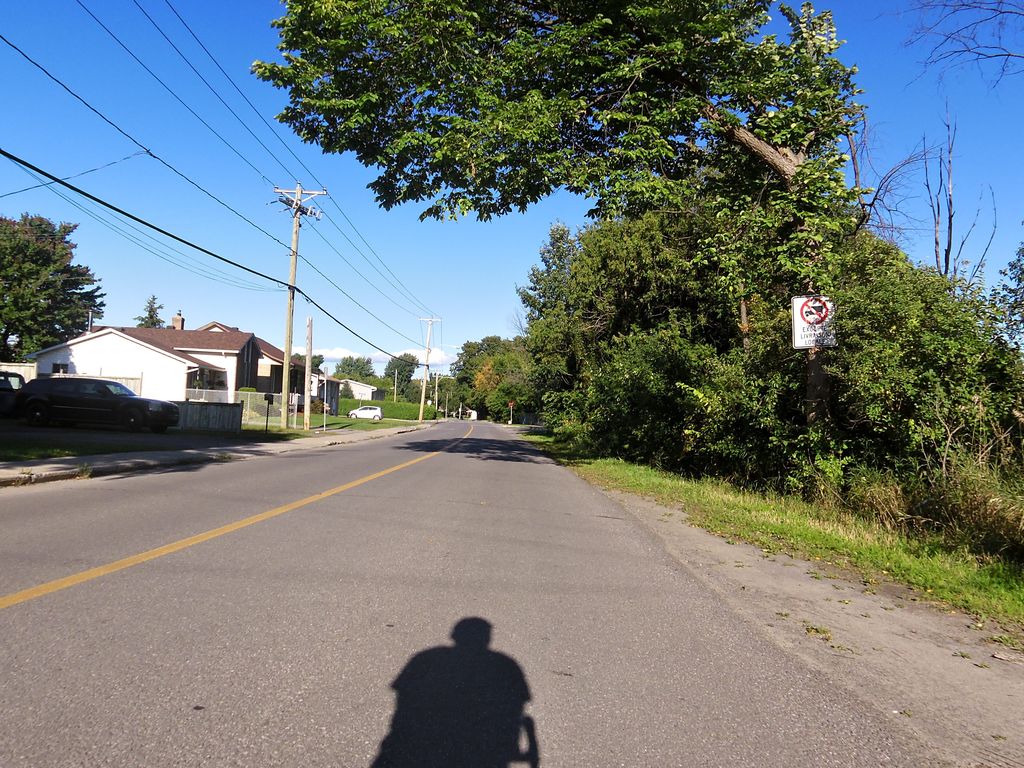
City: ottawa-gatineau